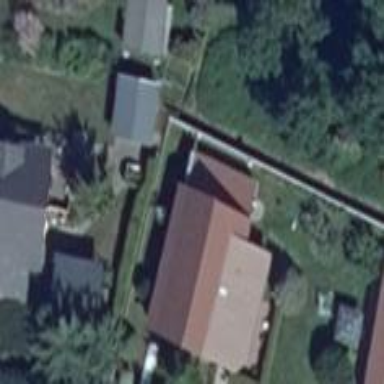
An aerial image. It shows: Detached building.